Field crop: maize
Growth stage: 2
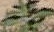
Species: atriplex